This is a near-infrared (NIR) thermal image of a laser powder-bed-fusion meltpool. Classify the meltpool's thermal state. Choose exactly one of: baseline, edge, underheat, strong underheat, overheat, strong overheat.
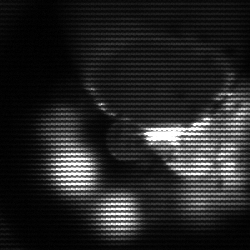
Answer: edge